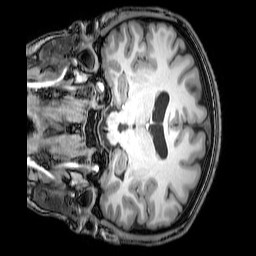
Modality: T1w
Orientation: coronal
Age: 20
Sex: male